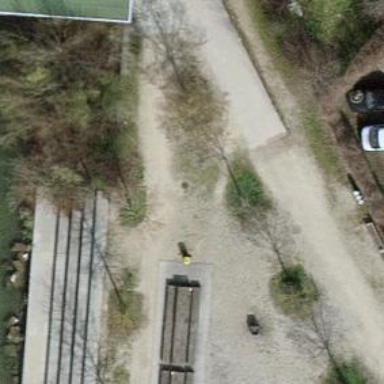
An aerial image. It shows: Picnic table located in leisure land area.